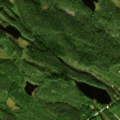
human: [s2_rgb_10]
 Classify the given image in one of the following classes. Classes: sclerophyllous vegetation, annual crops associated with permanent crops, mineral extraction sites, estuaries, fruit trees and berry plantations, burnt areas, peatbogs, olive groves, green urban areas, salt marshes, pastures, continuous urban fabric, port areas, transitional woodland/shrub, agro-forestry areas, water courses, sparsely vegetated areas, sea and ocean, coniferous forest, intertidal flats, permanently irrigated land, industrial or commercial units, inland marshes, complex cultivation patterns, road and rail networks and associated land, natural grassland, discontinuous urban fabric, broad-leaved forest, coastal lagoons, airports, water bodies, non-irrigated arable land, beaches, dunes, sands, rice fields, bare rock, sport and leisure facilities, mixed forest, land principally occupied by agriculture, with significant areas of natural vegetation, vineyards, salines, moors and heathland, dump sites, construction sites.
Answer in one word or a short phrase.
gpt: coniferous forest, water bodies